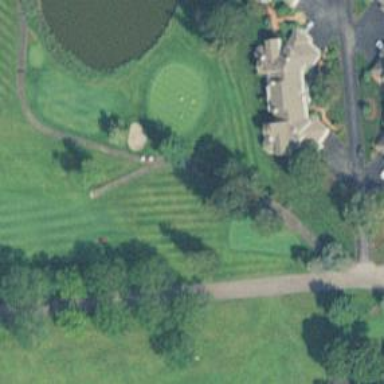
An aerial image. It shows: Path used for both walking and golf.